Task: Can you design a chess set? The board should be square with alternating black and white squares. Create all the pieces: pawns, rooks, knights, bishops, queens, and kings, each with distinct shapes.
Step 5213:
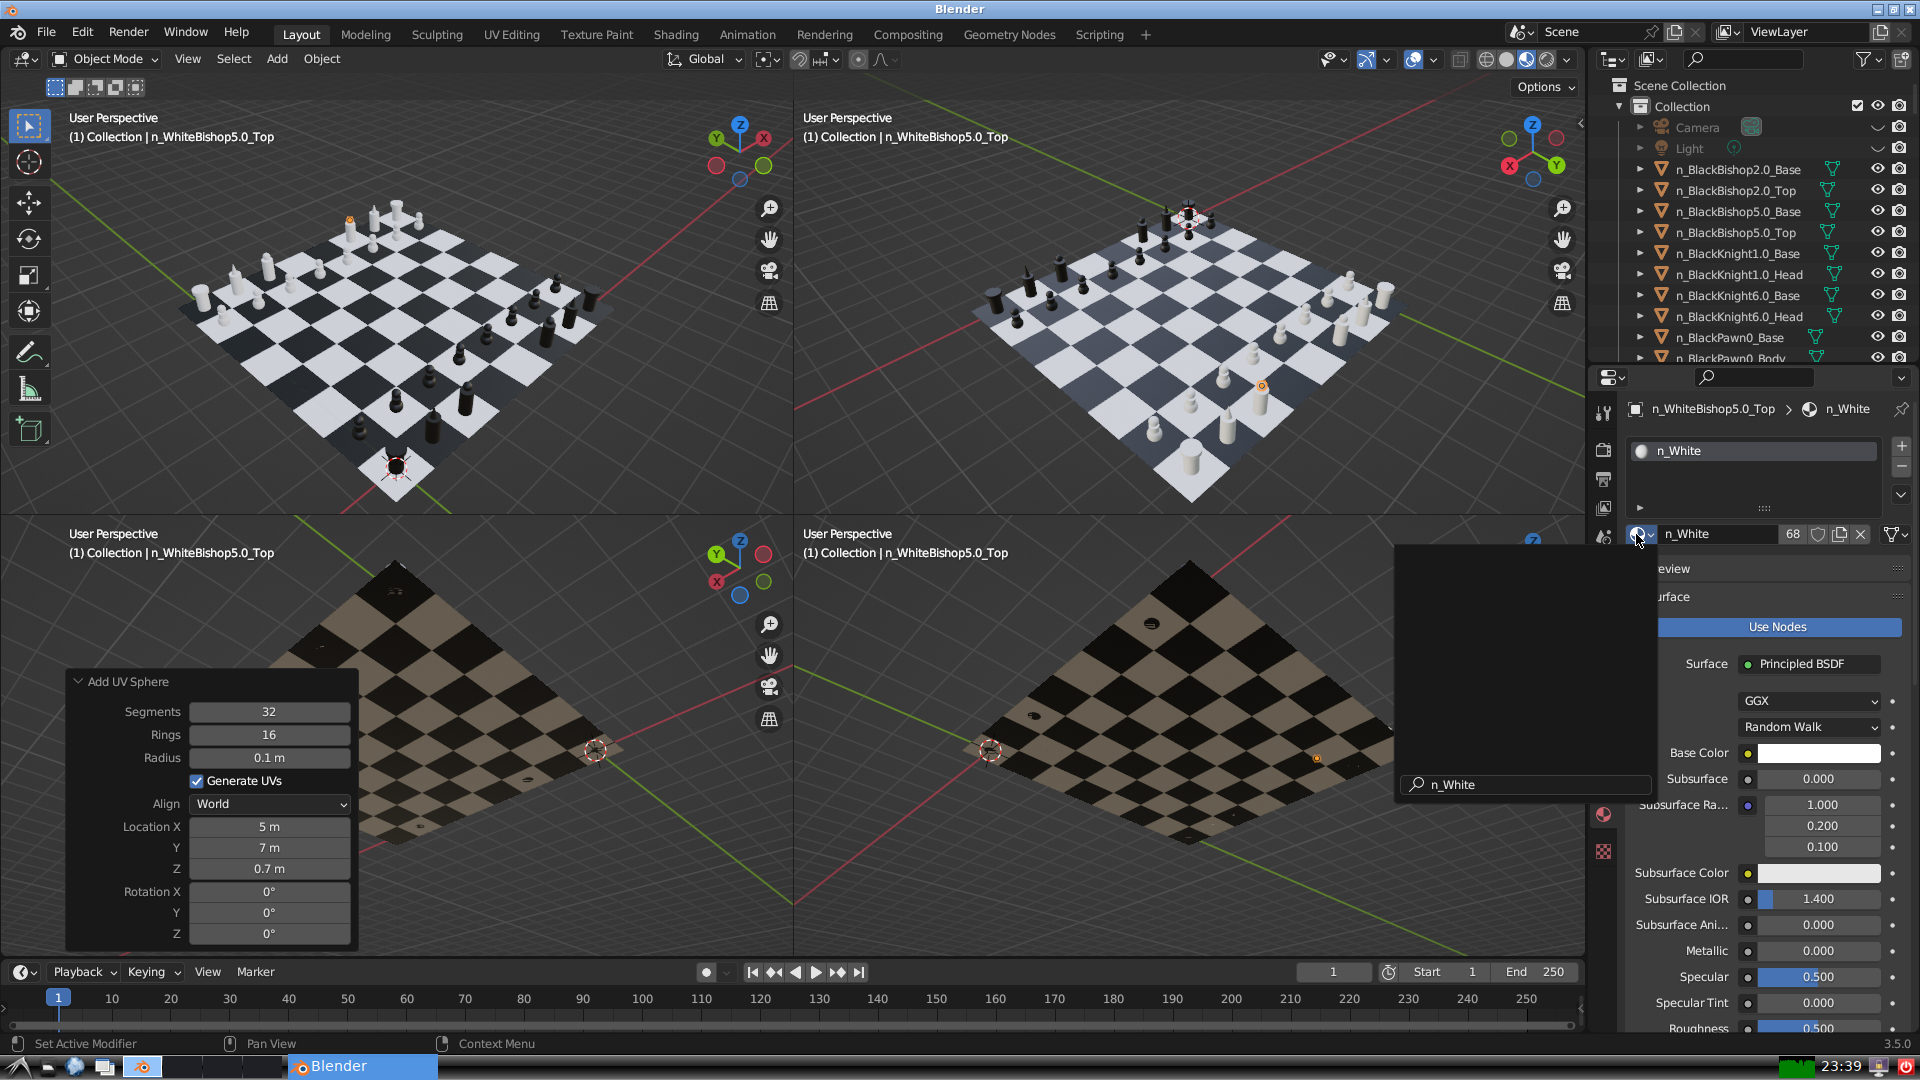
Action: {"mouse_move": [278, 58]}